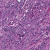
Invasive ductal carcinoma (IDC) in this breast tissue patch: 1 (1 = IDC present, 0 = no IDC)